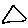
Label: triangle